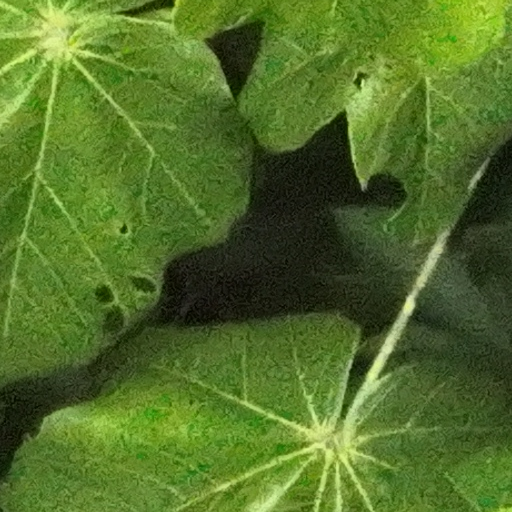
Species: Sterculia apetala
GBIF accepted scientific name: Sterculia apetala
Crown area (m\u00b2): 280.336